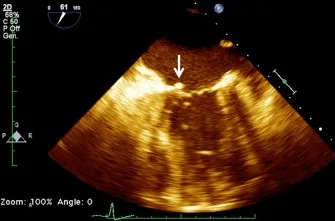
3D. Postoperative TEE showing a residual minimal stump (arrow).
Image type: radiology (ultrasound)